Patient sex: F
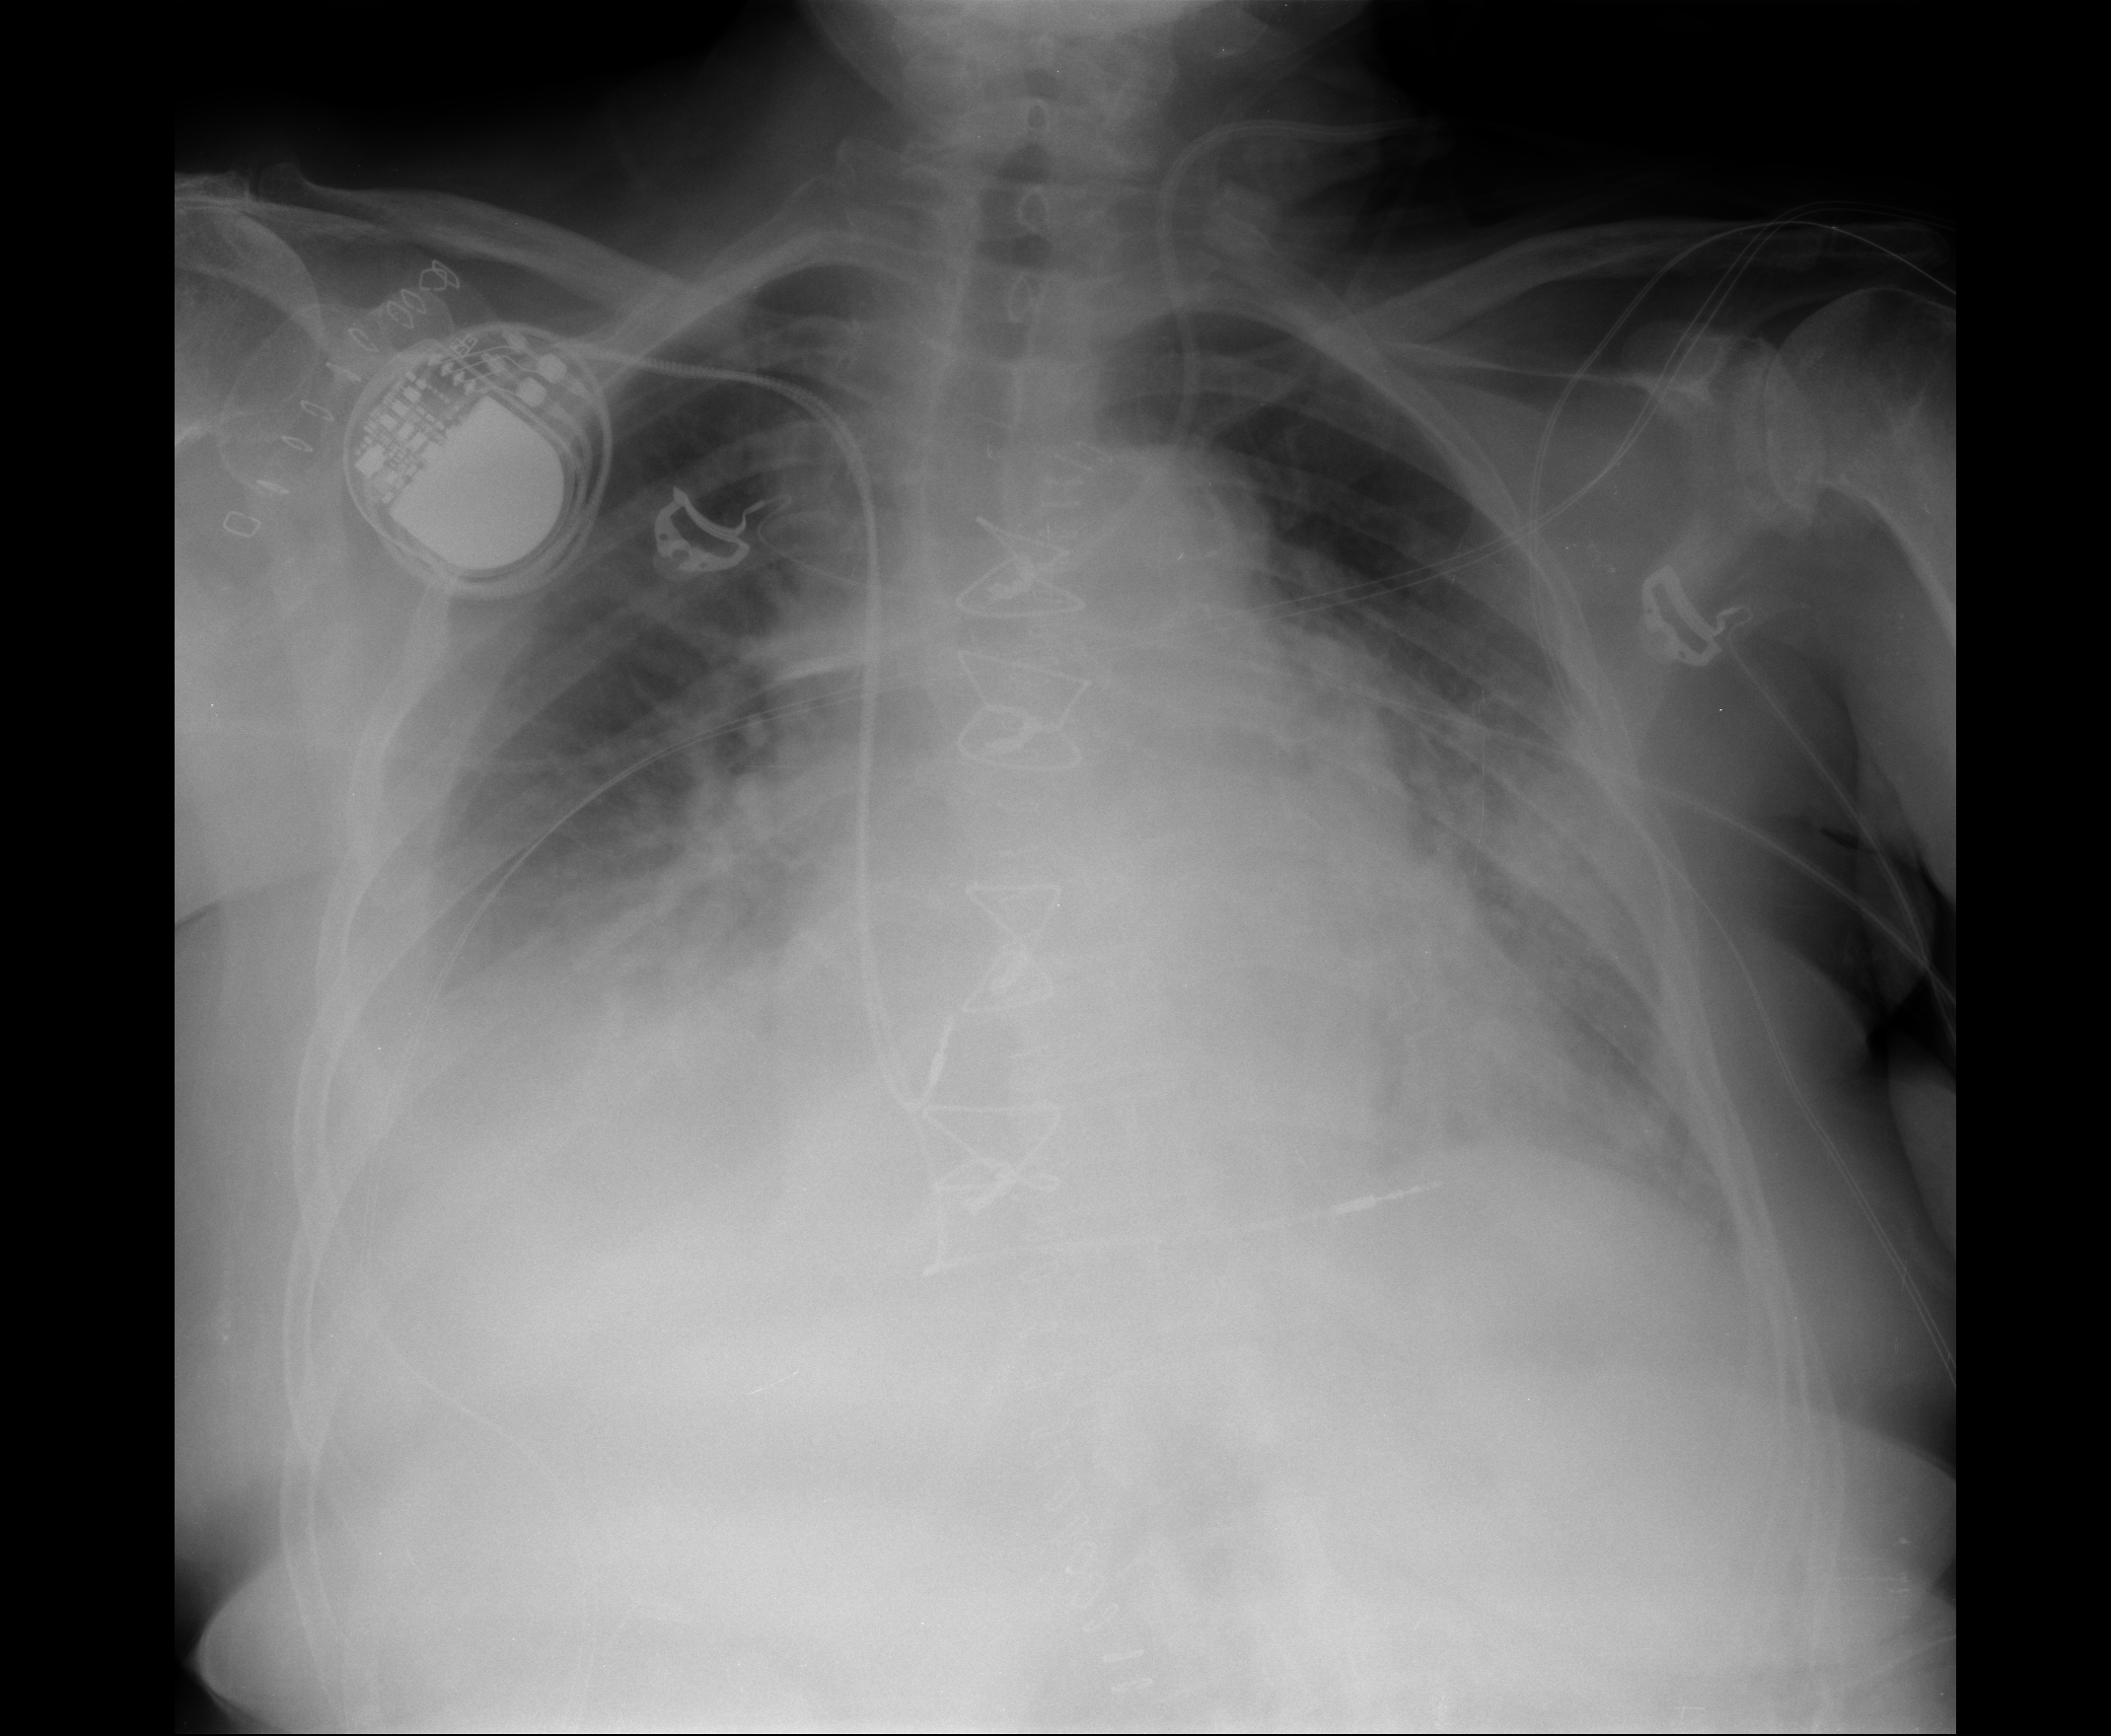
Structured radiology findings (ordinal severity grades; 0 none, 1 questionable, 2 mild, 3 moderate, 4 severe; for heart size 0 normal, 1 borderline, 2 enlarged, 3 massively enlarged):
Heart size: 2
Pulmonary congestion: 3
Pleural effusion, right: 3
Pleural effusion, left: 2
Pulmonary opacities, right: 2
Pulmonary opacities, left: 3
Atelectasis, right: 2
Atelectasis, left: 2